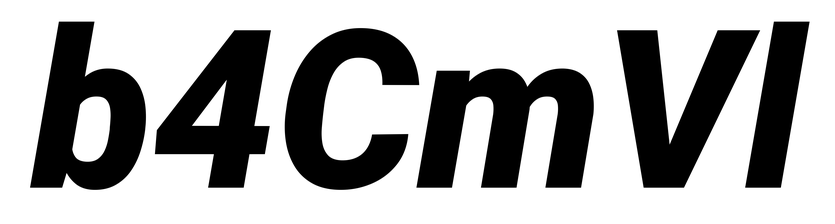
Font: Roboto-Italic_Black_Italic